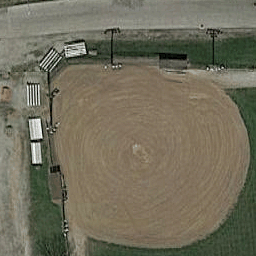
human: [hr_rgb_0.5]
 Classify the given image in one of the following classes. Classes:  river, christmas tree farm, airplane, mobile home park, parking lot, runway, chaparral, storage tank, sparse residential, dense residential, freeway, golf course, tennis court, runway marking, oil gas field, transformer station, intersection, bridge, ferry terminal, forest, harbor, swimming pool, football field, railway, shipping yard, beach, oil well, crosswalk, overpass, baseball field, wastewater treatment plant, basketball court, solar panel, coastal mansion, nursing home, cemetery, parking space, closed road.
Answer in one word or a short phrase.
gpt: baseball field